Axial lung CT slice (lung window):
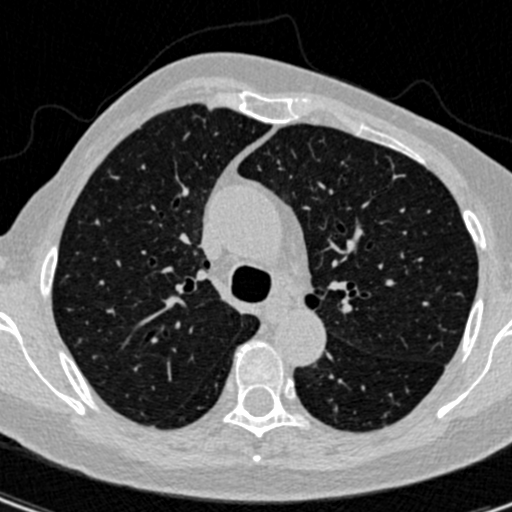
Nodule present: no